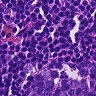
Metastatic tissue present: no